Aerial crown-view tile of a tropical tree (Barro Colorado Island, Panama), acquired 20250715:
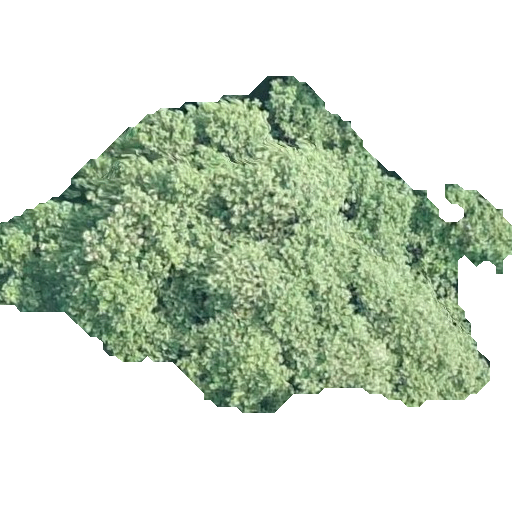
Species: Hieronyma alchorneoides
GBIF accepted scientific name: Hieronyma alchorneoides
Crown area: 165.563 m²